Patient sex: M
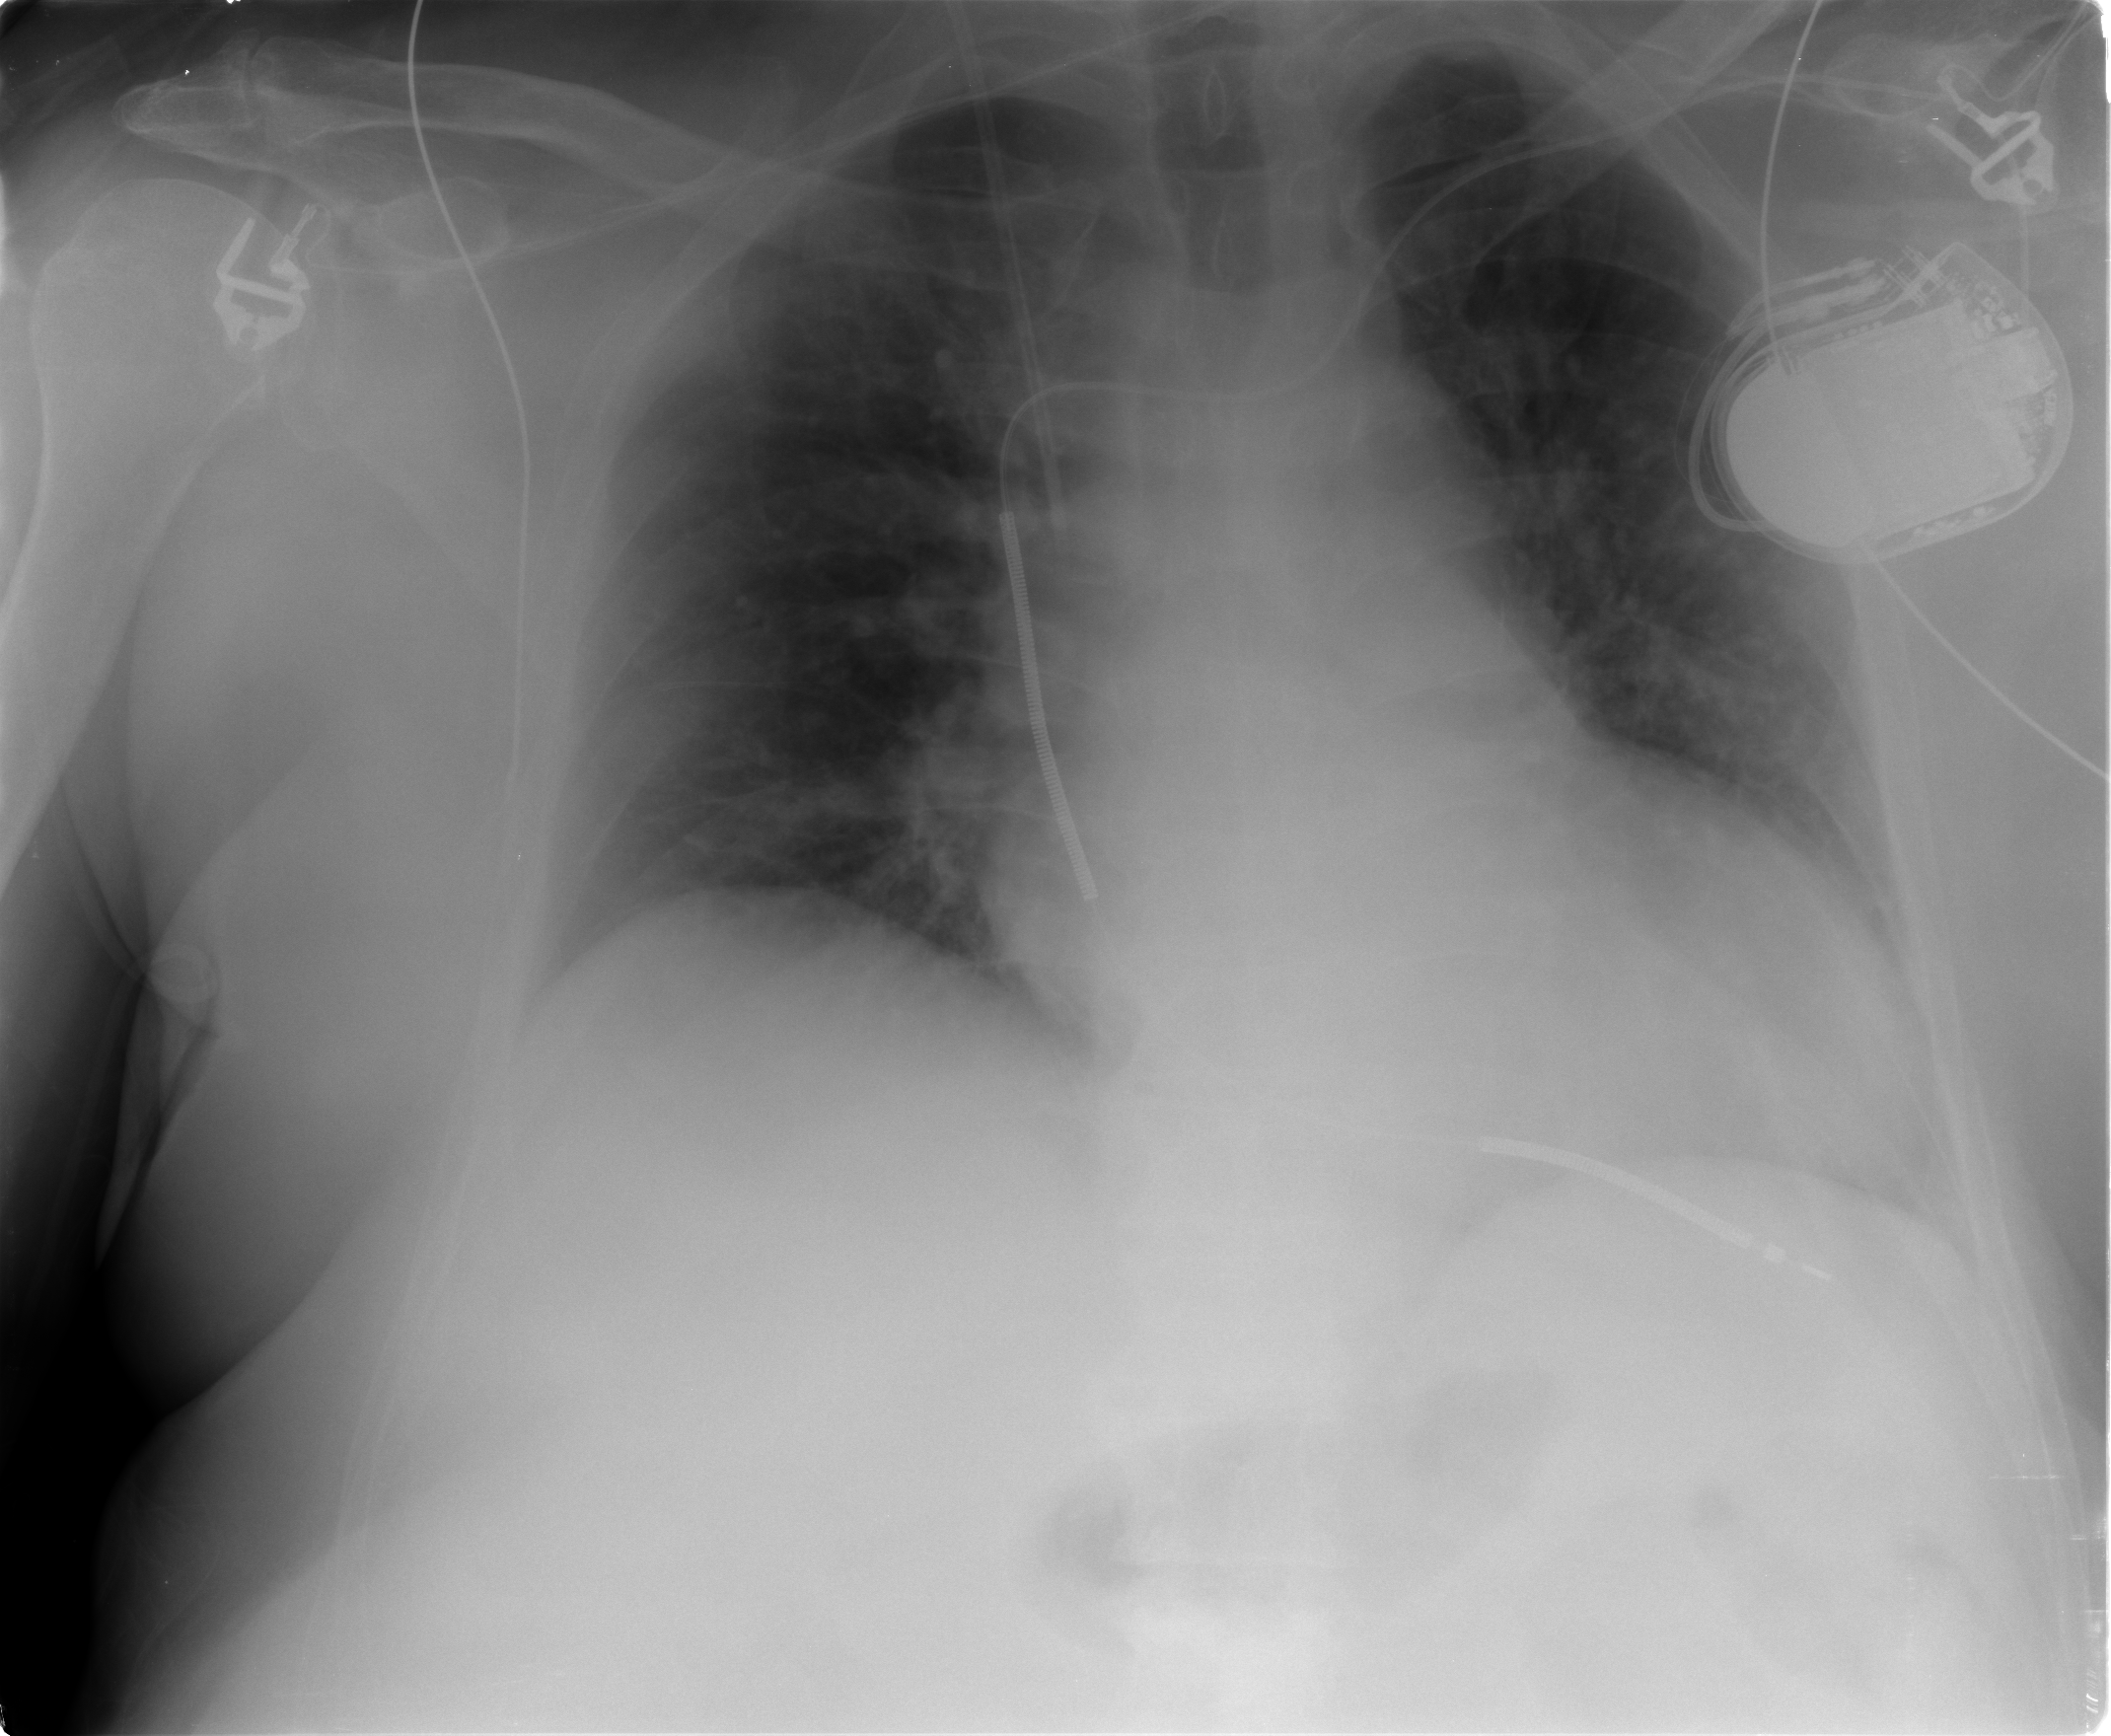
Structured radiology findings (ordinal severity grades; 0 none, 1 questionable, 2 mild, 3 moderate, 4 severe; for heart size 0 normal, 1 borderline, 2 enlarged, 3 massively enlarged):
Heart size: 2
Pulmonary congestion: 1
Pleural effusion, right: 0
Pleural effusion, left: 0
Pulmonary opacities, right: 0
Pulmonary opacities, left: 0
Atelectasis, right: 0
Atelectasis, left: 0